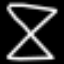
Label: hourglass